Question: I have an ASP.NET WebForm application, in one of my webform I have a page where I am taking Credit Card information from my customers, suddenly what we saw that, a textbox auto appears asking for PIN# and underneath it says "5% Discount with Pin On Debit Transactions".
This is very strange situation and we have disabled that functionality, but still we unable to find what entity/service/javascript file or whatever is adding a textbox asking for pin# and adding a label says "5% Discount with Pin On Debit Transactions" in our credit card page.
I also attached a screen shot for better understanding:

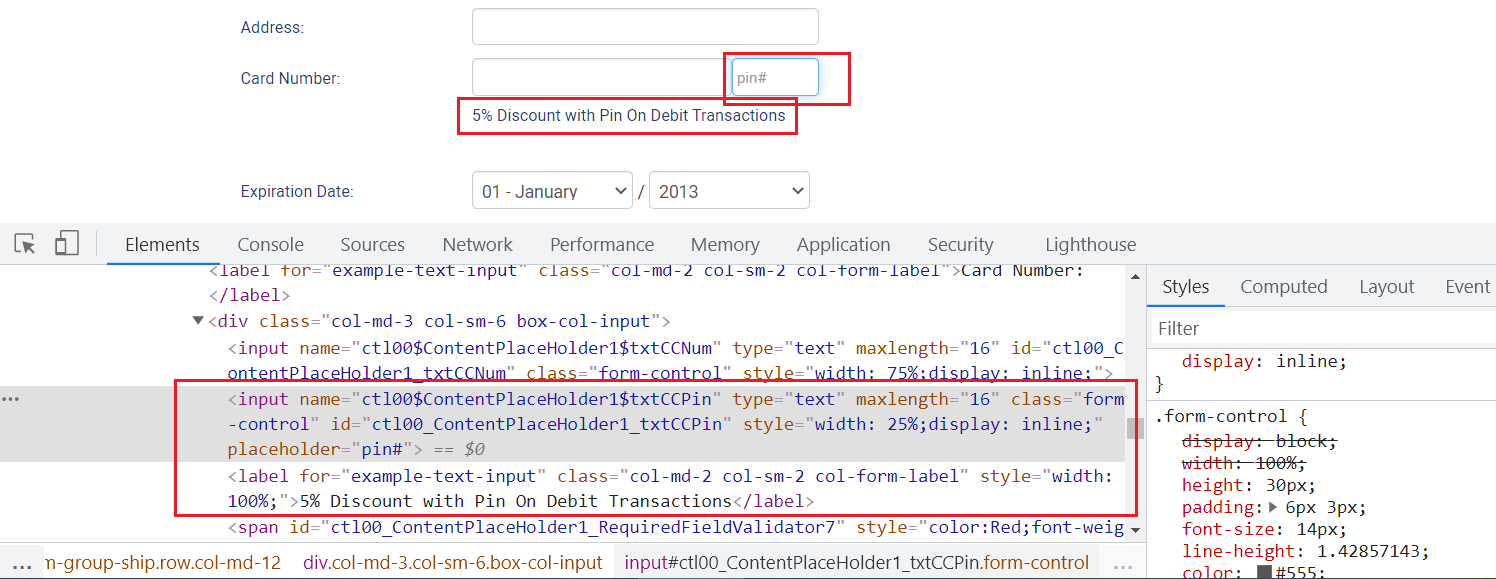
Answer: From some external resource (host) a JavaScript file named "addonjs.js" been calls from our page, we have removed that reference and the problem fixed.